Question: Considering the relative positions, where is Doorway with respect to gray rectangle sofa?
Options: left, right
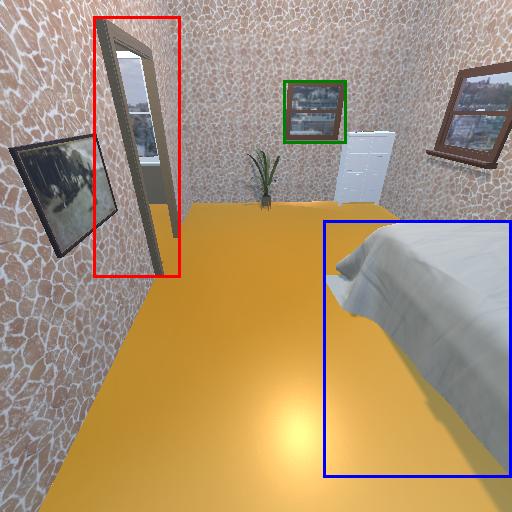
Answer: left